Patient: sex M, age 60
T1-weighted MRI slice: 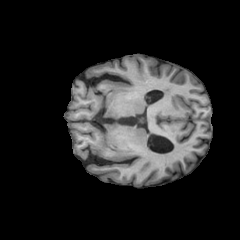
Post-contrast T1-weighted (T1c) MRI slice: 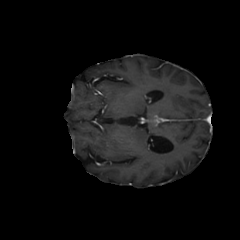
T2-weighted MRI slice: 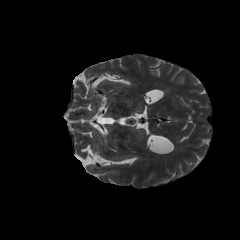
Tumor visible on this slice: no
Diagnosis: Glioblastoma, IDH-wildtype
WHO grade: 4